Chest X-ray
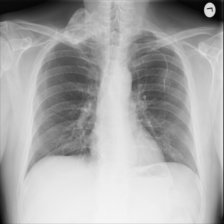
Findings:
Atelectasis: negative
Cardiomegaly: negative
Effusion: negative
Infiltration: negative
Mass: negative
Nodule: negative
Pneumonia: negative
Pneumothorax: negative
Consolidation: negative
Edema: negative
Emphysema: negative
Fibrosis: negative
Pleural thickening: negative
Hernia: negative